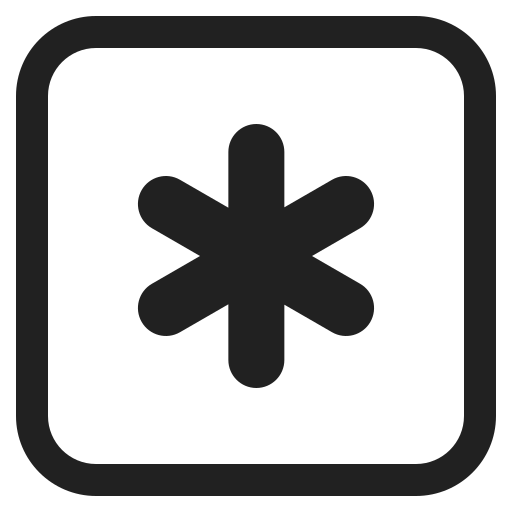
keycap asterisk high contrast